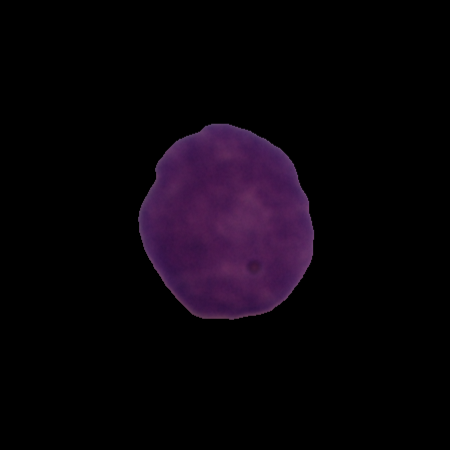
Label: healthy